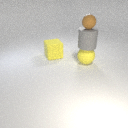
large yellow rubber cube behind large yellow rubber sphere